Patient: sex F, age 61
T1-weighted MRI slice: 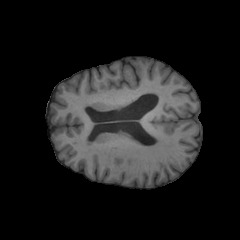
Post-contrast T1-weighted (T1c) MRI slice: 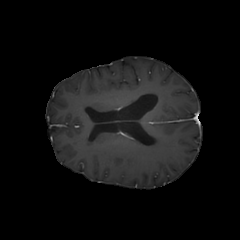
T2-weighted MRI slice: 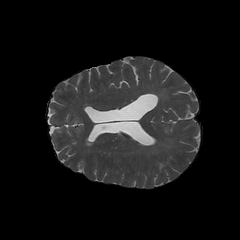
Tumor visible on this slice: no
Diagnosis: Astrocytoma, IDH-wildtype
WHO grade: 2